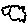
Label: cloud